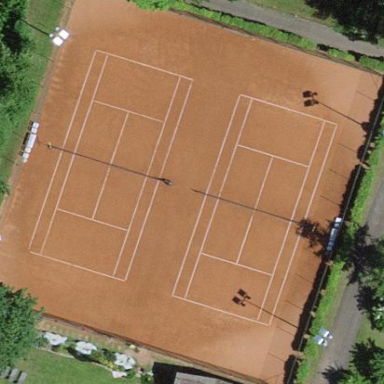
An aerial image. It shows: Tennis court on pitch.